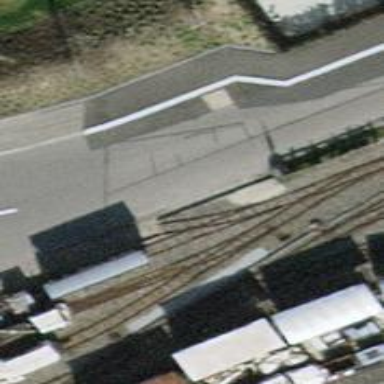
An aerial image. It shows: Preserved railway line with rails.